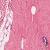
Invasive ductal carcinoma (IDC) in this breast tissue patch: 0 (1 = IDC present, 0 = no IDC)